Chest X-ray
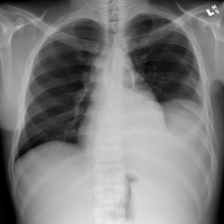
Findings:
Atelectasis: negative
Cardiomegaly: negative
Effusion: positive
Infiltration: negative
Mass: positive
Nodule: negative
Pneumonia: negative
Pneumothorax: negative
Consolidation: positive
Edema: negative
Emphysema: negative
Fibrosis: negative
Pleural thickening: negative
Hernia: negative